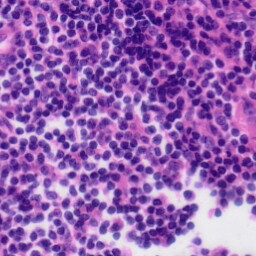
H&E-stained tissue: Tonsil